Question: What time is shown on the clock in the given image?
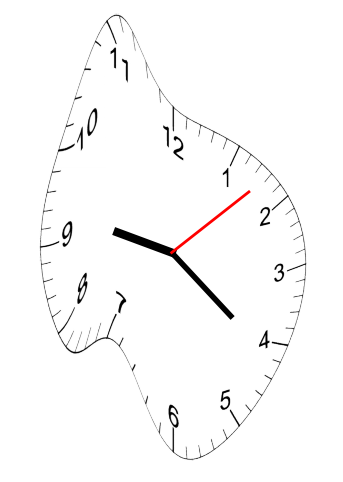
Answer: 09:21:08